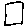
Label: square